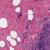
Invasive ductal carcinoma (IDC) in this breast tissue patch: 0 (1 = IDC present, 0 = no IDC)